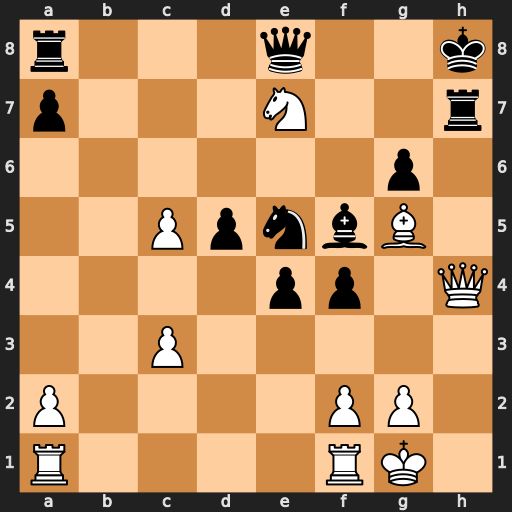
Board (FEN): r3q2k/p3N2r/6p1/2PpnbB1/4pp1Q/2P5/P4PP1/R4RK1
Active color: w
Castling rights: -
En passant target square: -
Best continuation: Bf6#